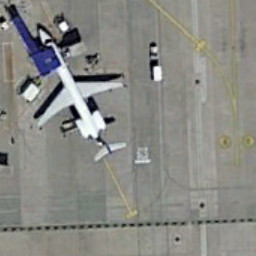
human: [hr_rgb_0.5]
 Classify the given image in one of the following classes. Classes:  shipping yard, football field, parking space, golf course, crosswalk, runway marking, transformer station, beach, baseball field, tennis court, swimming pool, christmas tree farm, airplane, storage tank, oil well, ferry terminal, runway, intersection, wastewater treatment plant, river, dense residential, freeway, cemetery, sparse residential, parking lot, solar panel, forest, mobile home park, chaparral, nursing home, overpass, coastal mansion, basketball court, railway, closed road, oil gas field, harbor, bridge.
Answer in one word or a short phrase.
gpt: airplane